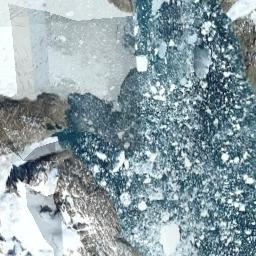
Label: sea_ice